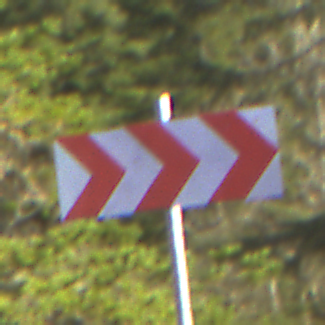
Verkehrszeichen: RichtungstafelnInKurvenGrossLinks
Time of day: MorningAfternoon
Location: Outdoor (Nature)
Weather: Clear
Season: Winter
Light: Natural